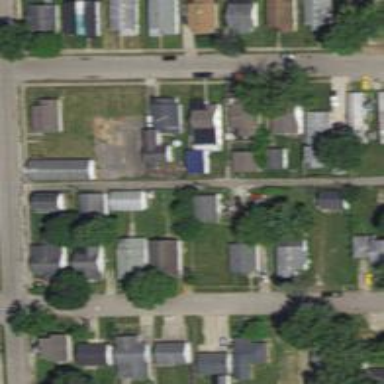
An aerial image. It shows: Alley classified as service road.